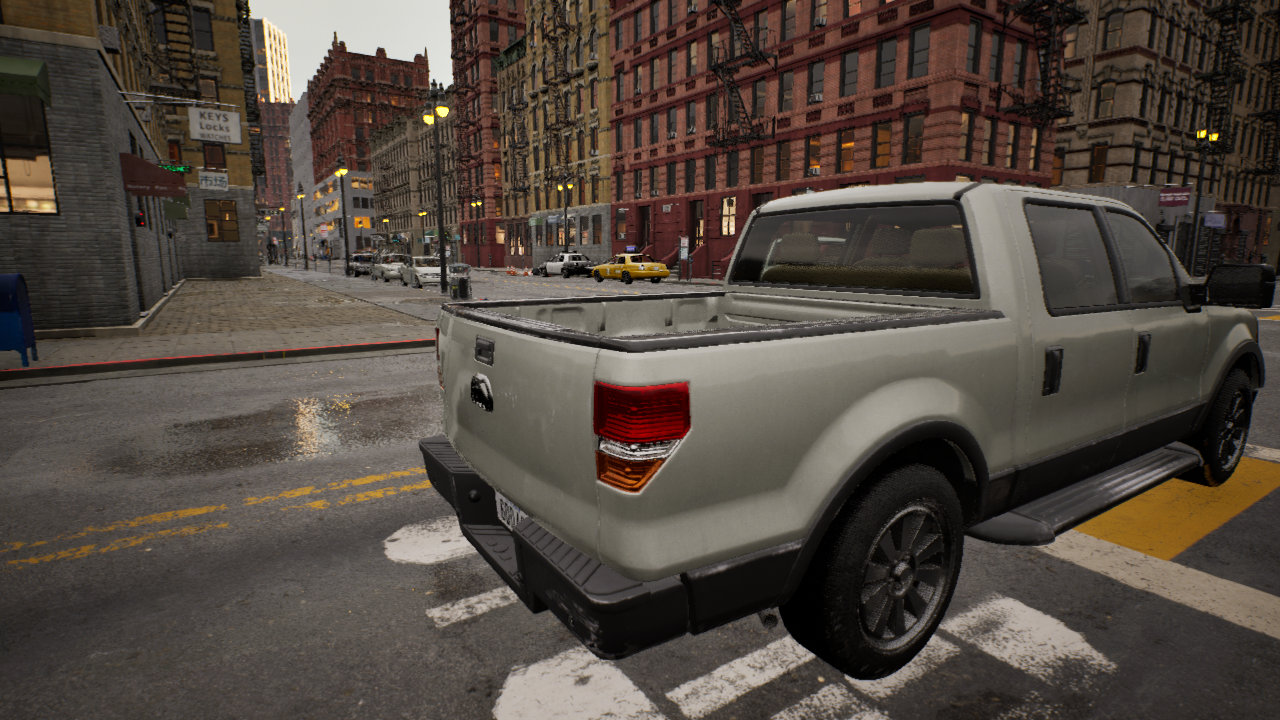
Venue: residential
Lighting: golden hour
Vehicle rig: pickup